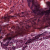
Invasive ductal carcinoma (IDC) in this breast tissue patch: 0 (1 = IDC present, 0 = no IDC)